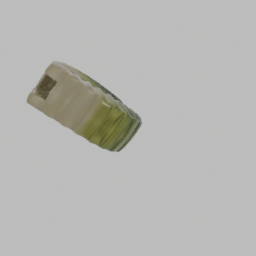
Label: decoration